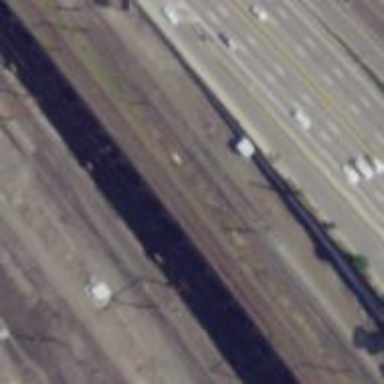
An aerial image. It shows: Railway track with contact line for electrification.